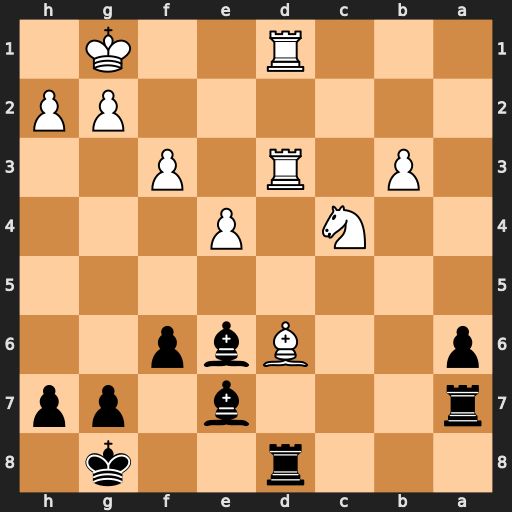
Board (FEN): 3r2k1/r3b1pp/p2Bbp2/8/2N1P3/1P1R1P2/6PP/3R2K1
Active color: b
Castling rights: -
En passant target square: -
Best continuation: Rad7 Bxe7 Rxd3 Rxd3 Rxd3